Question: Using pyGtk I created a window without decoration. The Window is hidden from task bar and top of all windows. On linux it works fine, but on MS Windows window sometimes it hides under some other window and always has "python.exe" the taskbar in windows.
Image representing my problem:

How can I hide this "python.exe" window from taskbar?
My code:
'''
class Infowindow(gtk.Window):
'''
Klasa okienka informacyjnego
'''
def __init__(self, json, index, destroy_cb, device):
gtk.Window.__init__(self)
self.size_x = 260+48
self.size_y = 85
self.separator_size = 10
self.set_type_hint(gtk.gdk.WINDOW_TYPE_HINT_SPLASHSCREEN)
self.set_decorated(False)
self.set_property('skip-taskbar-hint', True)
self.set_opacity(1)
self.set_keep_above(True)
self.add_events(gtk.gdk.BUTTON_PRESS_MASK)
self.connect("enter-notify-event", self.__on_hover)
self.connect("leave-notify-event", self.__on_leave)
self.connect("button_press_event", self.__on_click)
self.set_size_request(self.size_x, self.size_y)
color = gtk.gdk.color_parse('#f3f3f3')
self.modify_bg(gtk.STATE_NORMAL, color)
self.expanded = False
self.index = index
self.destroy_cb = destroy_cb
self.json = json['data']
self.system_info = False if 'system' not in self.json or not self.json['system'] else True
self.device = device
f = gtk.Frame()
self.move_window(index) #move window to specified place
self.box_area = gtk.VBox()
self.box_area.set_spacing(10)
f.add(self.box_area)
self.add(f)
self.show_all()
'''
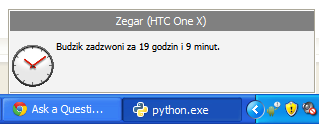
Answer: You have two options to remove a window from the taskbar:
1. Add the WS_EX_TOOLWINDOW extended window style. But this has other consequences and I cannot say whether or not they are serious.
2. Give the window an owner that is not visible. This allows you freedom to use whatever window styles and extended styles you wish, but does involve more work.
It's natural that your window will go beneath other windows. That's how windows works. If you want to make your window appear on top, show it with <URL>.
I've no idea how any of this is (or is not) implemented under PyGtk. I've just given you the Win32 answer!